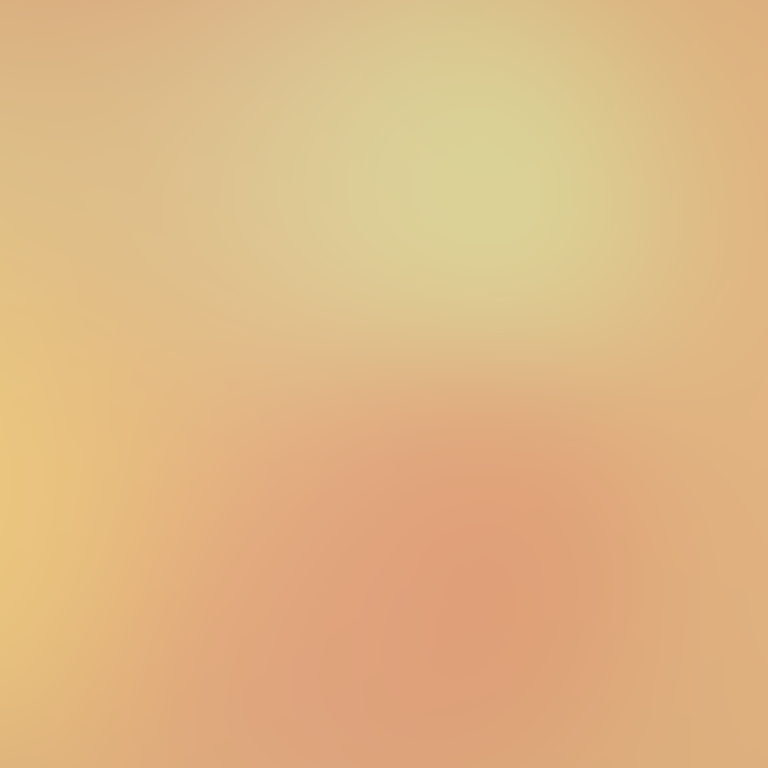
Abstract light effect, smooth gradient from warm beige to soft peach, serene atmosphere, diffuse light, no room, no furniture, no objects.